Question: I have created a simple table that contains the name and email id's of the persons. When i am giving the create query like this:
'"create table contacts (name text not null, email text primary key not null);"'
But this is not working. I'm not getting any exception or error while running nor the primary key is working. While browsing the table using SQLite browser i observed that there are only four data types:

Is it possible to apply primary key only on integer? What is the case if i want primary key on text fields. Thank you. This is the code that i used:
'''
public class DBAdapter {
public static final String KEY_ROWID = "_id";
public static final String KEY_NAME = "name";
public static final String KEY_EMAIL = "email";
private static final String TAG = "DBAdapter";
private static final String DATABASE_NAME = "MyDB";
private static final String DATABASE_TABLE = "contacts";
private static final int DATABASE_VERSION = 2;
private static final String DATABASE_CREATE =
"create table contacts (_id integer primary key autoincrement, "
+ "name text not null, email text not null);";
private final Context context;
private DatabaseHelper DBHelper;
private SQLiteDatabase db;
public DBAdapter(Context ctx)
{
this.context = ctx;
DBHelper = new DatabaseHelper(context);
}
private static class DatabaseHelper extends SQLiteOpenHelper
{
DatabaseHelper(Context context)
{
super(context, DATABASE_NAME, null, DATABASE_VERSION);
}
@Override
public void onCreate(SQLiteDatabase db)
{
try {
db.execSQL(DATABASE_CREATE);
} catch (SQLException e) {
e.printStackTrace();
}
}
@Override
public void onUpgrade(SQLiteDatabase db, int oldVersion, int newVersion)
{
Log.w(TAG, "Upgrading database from version " + oldVersion + " to "
+ newVersion + ", which will destroy all old data");
db.execSQL("DROP TABLE IF EXISTS contacts");
onCreate(db);
}
}
//---opens the database---
public DBAdapter open() throws SQLException
{
db = DBHelper.getWritableDatabase();
return this;
}
//---closes the database---
public void close()
{
DBHelper.close();
}
//---insert a contact into the database---
public long insertContact(String name, String email)
{
ContentValues initialValues = new ContentValues();
initialValues.put(KEY_NAME, name);
initialValues.put(KEY_EMAIL, email);
return db.insert(DATABASE_TABLE, null, initialValues);
}
//---deletes a particular contact---
public boolean deleteContact(long rowId)
{
return db.delete(DATABASE_TABLE, KEY_ROWID + "=" + rowId, null) > 0;
}
//---retrieves all the contacts---
public Cursor getAllContacts()
{
return db.query(DATABASE_TABLE, new String[] {KEY_ROWID, KEY_NAME,
KEY_EMAIL}, null, null, null, null, null);
}
//---retrieves a particular contact---
public Cursor getContact(long rowId) throws SQLException
{
Cursor mCursor =
db.query(true, DATABASE_TABLE, new String[] {KEY_ROWID,
KEY_NAME, KEY_EMAIL}, KEY_ROWID + "=" + rowId, null,
null, null, null, null);
if (mCursor != null) {
mCursor.moveToFirst();
}
return mCursor;
}
//---updates a contact---
public boolean updateContact(long rowId, String name, String email)
{
ContentValues args = new ContentValues();
args.put(KEY_NAME, name);
args.put(KEY_EMAIL, email);
return db.update(DATABASE_TABLE, args, KEY_ROWID + "=" + rowId, null) > 0;
}
}
'''
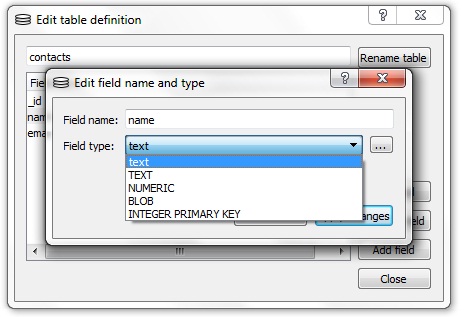
Answer: as per the <URL> of sqlite documentation, using 'TEXT' as a for primary key should work.
i used your query and here it is, the table is created.
'''
CREATE TABLE contacts ( email text primary key not null, name text not null);
INSERT INTO contacts VALUES ('sample@email.com', 'sample')
INSERT INTO contacts VALUES ('people@email.com', 'sample')
'''

now here is where it went wrong.
when i ran this again
'''
INSERT INTO contacts VALUES ('sample@email.com', 'sample')
'''
nothing happened, no errors.
But it did not update the record. so i conclude but .